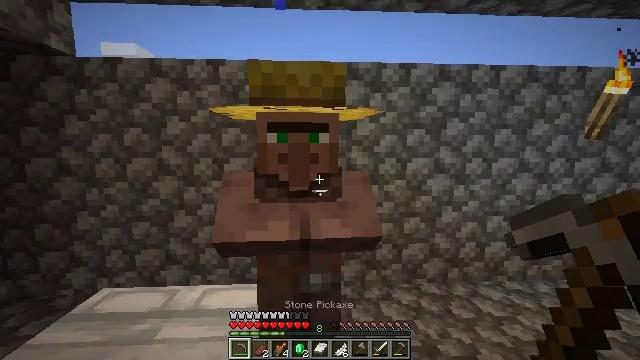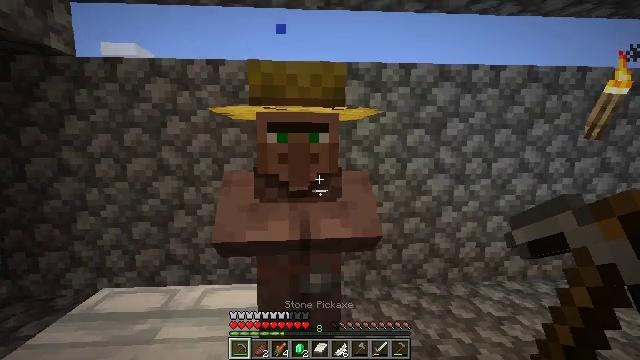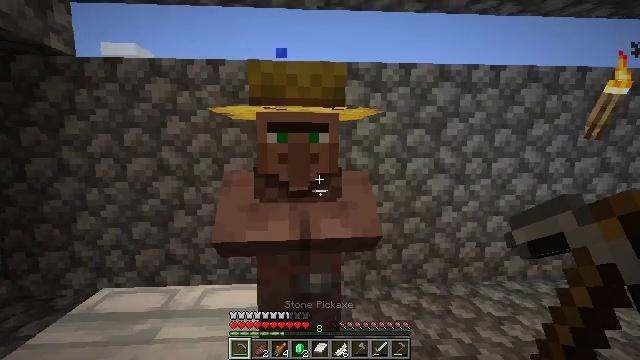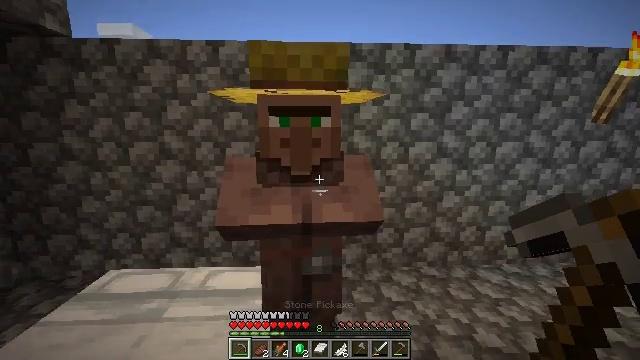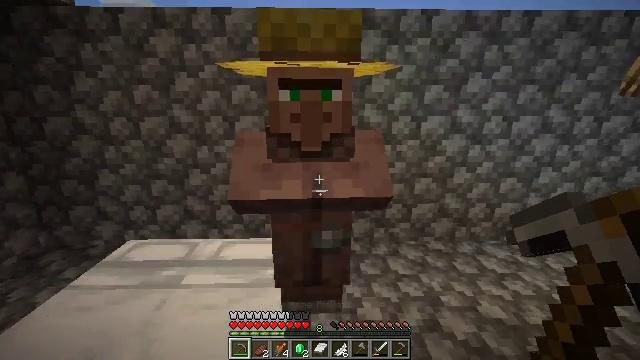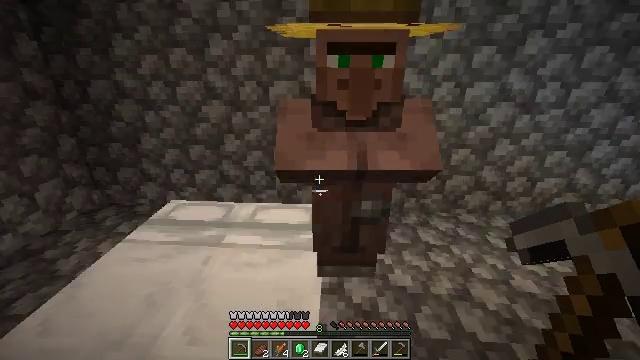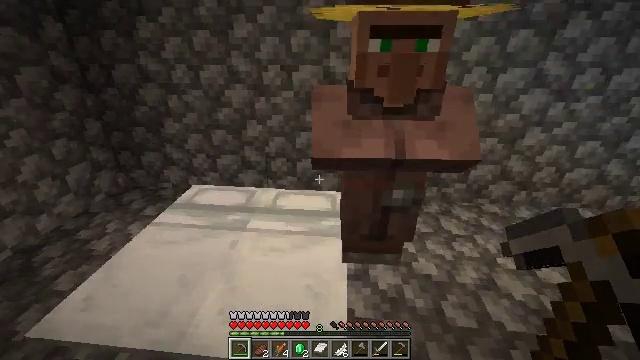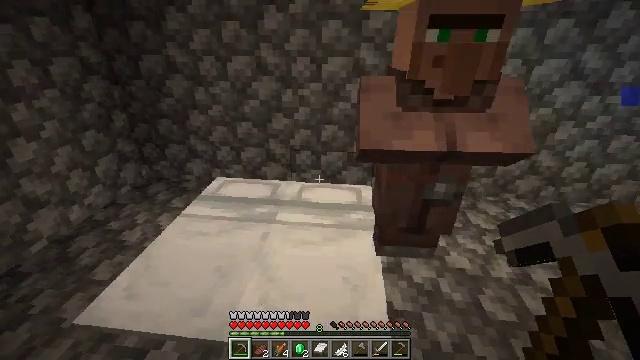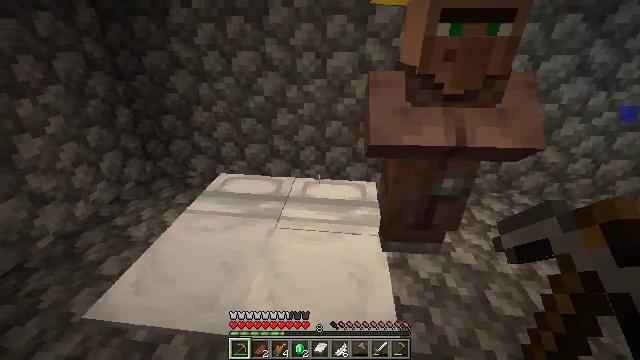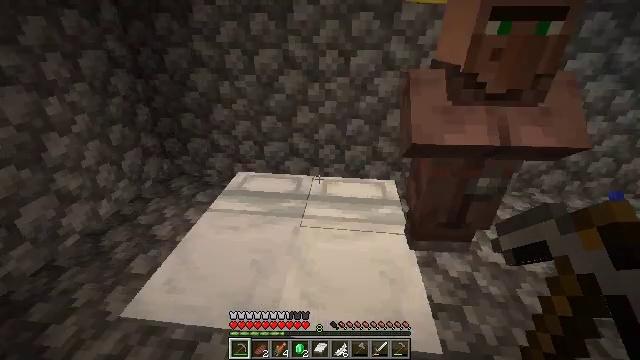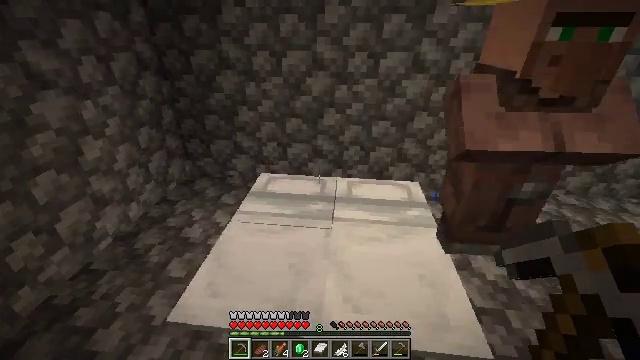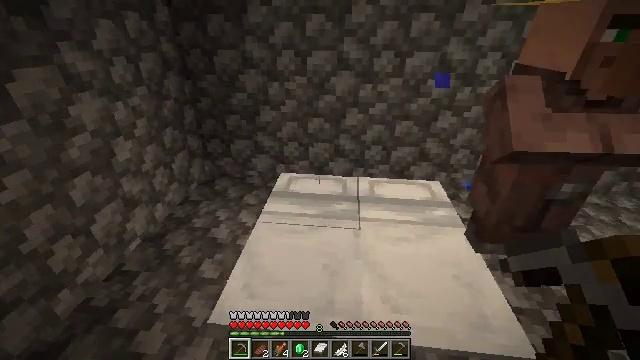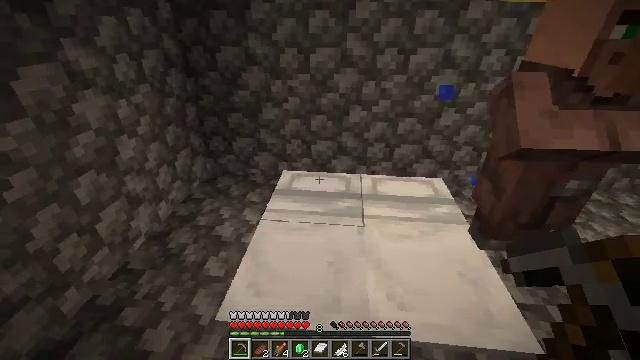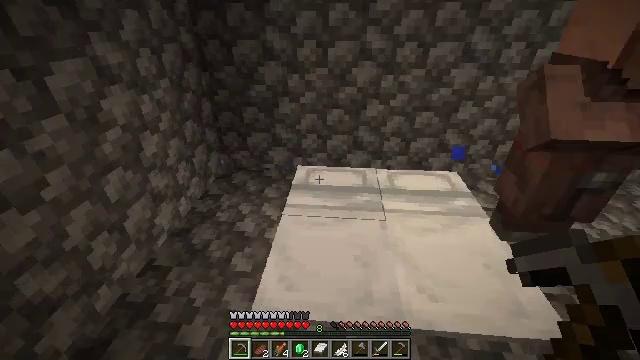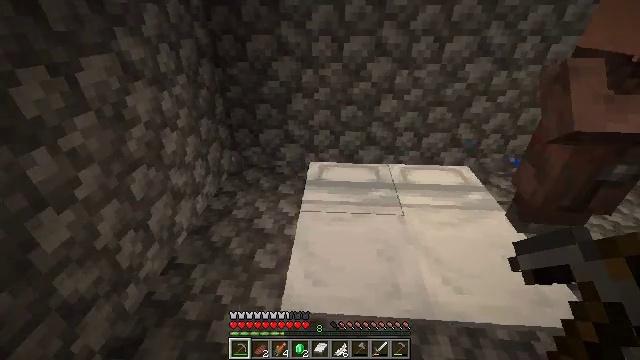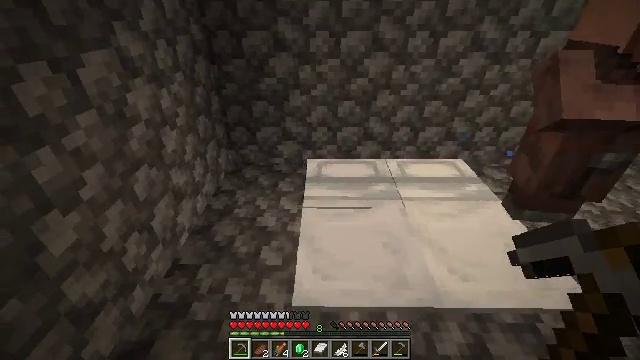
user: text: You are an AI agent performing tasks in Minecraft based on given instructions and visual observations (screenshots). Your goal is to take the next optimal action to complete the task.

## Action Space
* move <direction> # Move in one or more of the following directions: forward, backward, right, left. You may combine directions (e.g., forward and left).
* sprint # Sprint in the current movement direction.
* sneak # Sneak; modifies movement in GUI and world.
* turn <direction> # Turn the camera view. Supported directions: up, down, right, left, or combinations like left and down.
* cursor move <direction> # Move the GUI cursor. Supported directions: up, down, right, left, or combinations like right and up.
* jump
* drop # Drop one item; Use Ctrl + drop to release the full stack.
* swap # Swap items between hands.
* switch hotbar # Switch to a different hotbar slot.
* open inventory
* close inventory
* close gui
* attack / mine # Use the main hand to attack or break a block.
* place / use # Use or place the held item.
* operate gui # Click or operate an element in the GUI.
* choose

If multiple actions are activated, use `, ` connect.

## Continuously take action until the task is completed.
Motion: motion action
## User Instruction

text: Break the cobblestone slab to recycle it.
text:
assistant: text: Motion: no_op
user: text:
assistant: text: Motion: no_op
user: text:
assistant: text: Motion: turn down
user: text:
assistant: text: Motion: move left, turn left and down
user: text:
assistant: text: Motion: move left, turn left and down
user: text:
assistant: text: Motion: move left, turn left and down
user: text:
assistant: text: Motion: move left, turn down
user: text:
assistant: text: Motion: move left
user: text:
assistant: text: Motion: move left
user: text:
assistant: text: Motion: move left
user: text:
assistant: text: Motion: move left
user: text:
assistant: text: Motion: move left
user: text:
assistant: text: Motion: move left, turn down
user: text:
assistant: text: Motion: turn right
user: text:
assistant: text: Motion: turn right
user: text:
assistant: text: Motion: turn right and up
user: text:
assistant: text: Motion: turn right and up
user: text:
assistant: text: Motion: turn right and up
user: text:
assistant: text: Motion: turn right and up
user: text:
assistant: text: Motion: no_op
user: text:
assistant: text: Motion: move forward and move left
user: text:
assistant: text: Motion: move forward and move left
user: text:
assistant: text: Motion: move forward and move left
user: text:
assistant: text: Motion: move forward and move left
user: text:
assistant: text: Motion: move forward and move left, turn right
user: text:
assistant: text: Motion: move forward
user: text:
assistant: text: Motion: move forward
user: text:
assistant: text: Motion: turn down
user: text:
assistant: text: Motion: turn right and down
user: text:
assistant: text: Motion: turn right and down